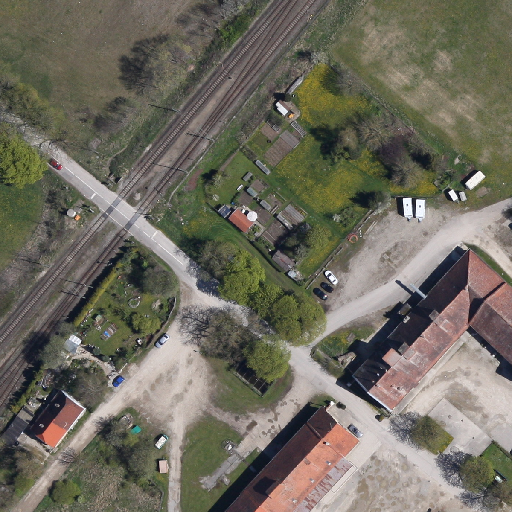
Referring expression: trailer in the parking area